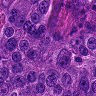
Metastatic tissue present: yes